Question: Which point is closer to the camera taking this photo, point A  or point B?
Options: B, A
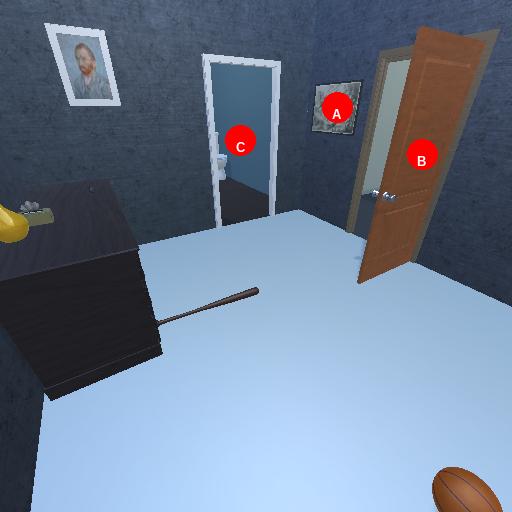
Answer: B